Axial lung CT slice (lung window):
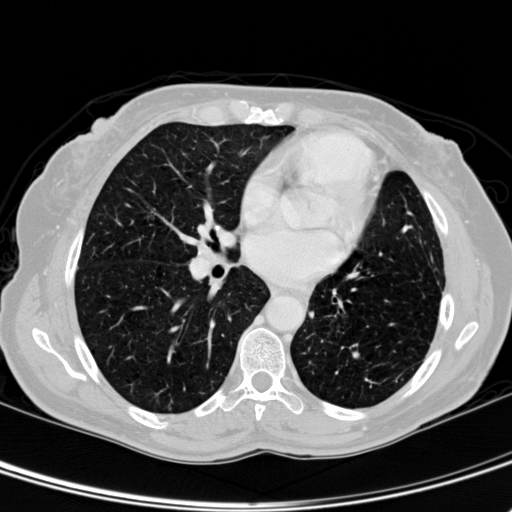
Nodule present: no